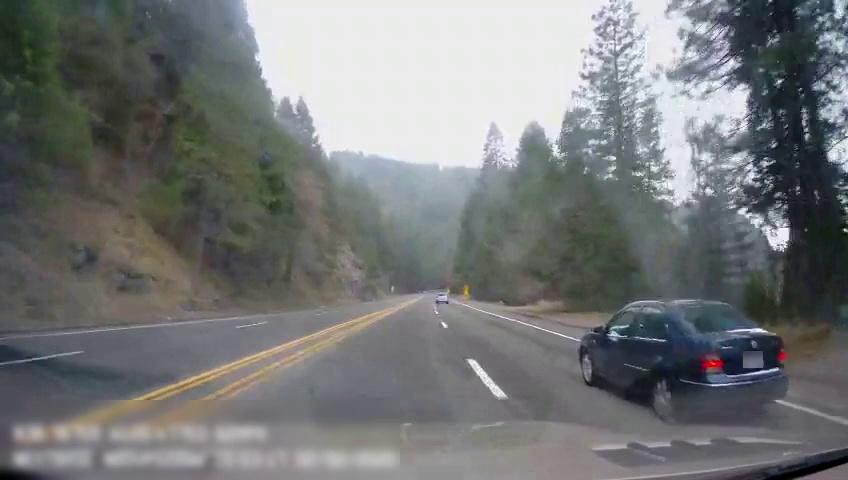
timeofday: Day
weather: Cloudy
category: Drivable Space
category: Vehicles | Car
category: Vehicles | Car
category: Lanes | Alternate Lane
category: Lanes | Alternate Lane
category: Lanes | Alternate Lane
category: Lanes | Current Lane
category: Lanes | Current Lane
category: Lanes | Alternate Lane
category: Traffic | Signs